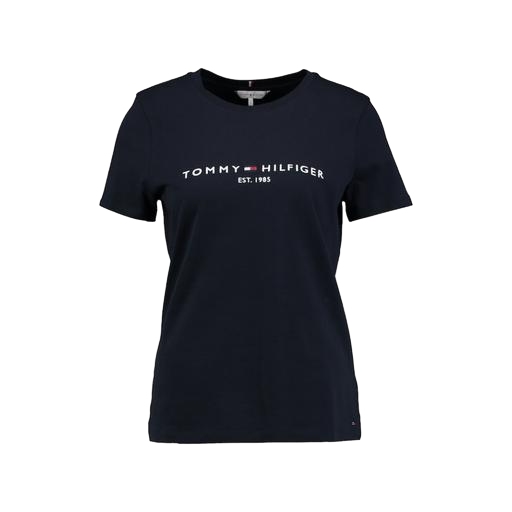
regular t-shirt, th shirt, mid t-shirt, white background